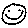
Label: smiley face